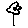
Label: flower